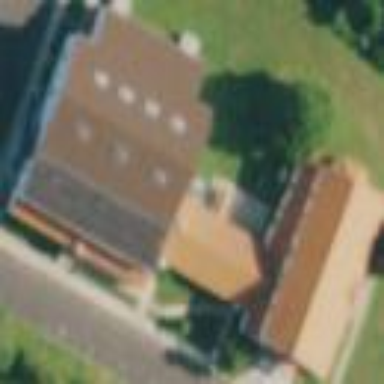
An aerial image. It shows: Beautiful church building.